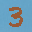
Label: 3